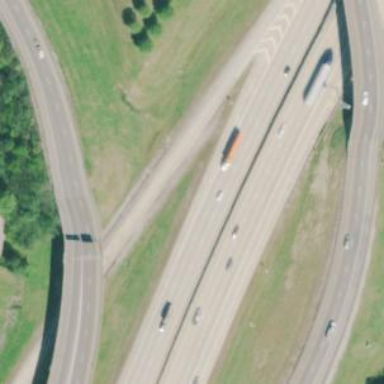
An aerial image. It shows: Motorway junction.